Question: I am experiencing an issue where the top action bar icons are displayed well in certain device such as Galaxy s 5, and HTC X, but where the icons are poorly displayed in other device such as Motorola Droid, and others. I am not sure where the source of the problems comes from and have included pictures below to display my error.

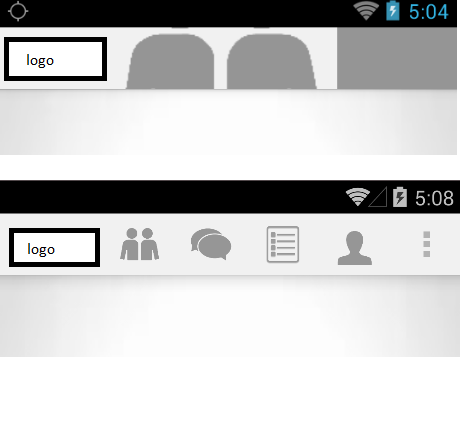
Answer: Use the following layout files. layout-mdpi, layout-hdpi, layout-xhdpi,layout-xxhdpi,layout-sw600dp,layout-sw720dp place images in the following respectivly. drawable-mdpi, drawable-hdpi, drawable-xhdpi,drawable-xxhdpi,drawable-sw600dp,drawable-sw720dp create actionbar.xml for all layouts with your requirements. include this actionbar in other xml you need.. use this.requestWindowFeature(Window.FEATURE_NO_TITLE); in JAVA file it will hide the default action bar.